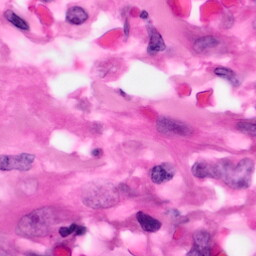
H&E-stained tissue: Pancreatic